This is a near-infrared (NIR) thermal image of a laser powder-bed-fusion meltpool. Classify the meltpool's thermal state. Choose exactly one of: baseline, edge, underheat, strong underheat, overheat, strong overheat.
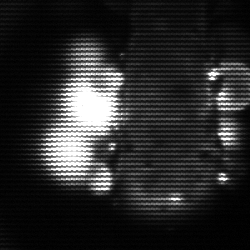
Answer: strong underheat